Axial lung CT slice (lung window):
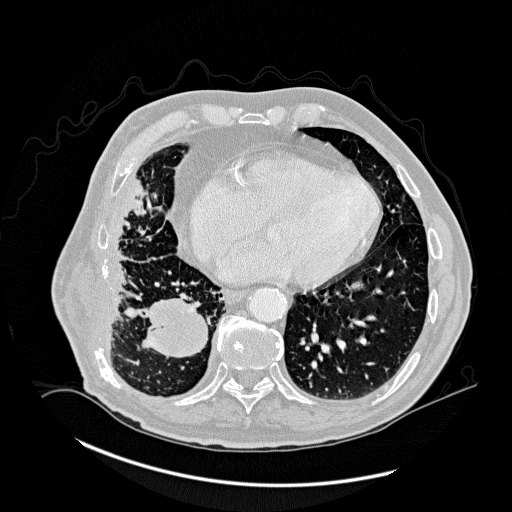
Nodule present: no